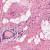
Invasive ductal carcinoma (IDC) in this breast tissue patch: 0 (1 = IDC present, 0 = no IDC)